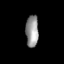
Tissue: lung
Cell type: Epithelial cells
Senescence score: 0.194
Nuclear area (px): 394
Mean DAPI intensity: 149.822